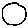
Label: circle